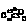
Label: square